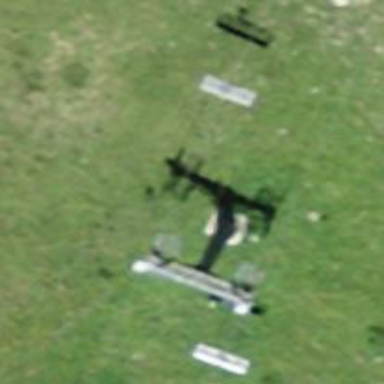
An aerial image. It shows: Pylon used for aerialway.